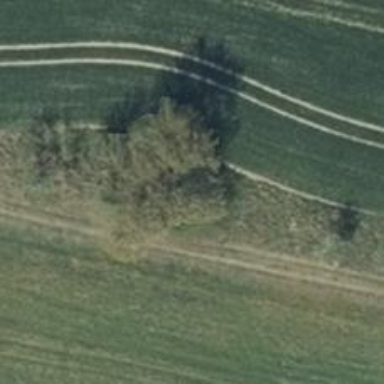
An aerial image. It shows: Deciduous tree with broadleaved leaves.